Sex: F
Age: 64
Scanner: Prisma
Primary tumour origin: Other
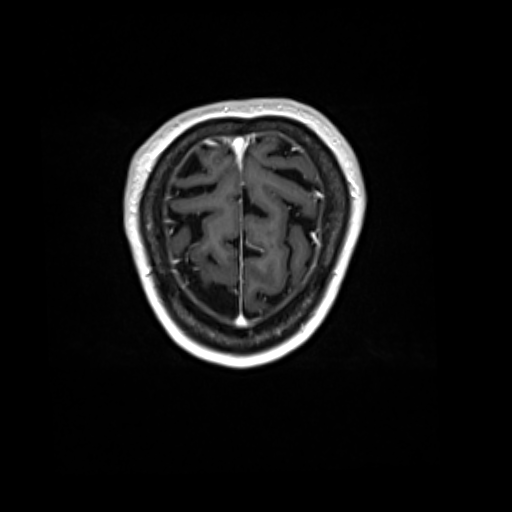
Segmented lesion volume (cc): 0.1209
Number of lesion components: 1